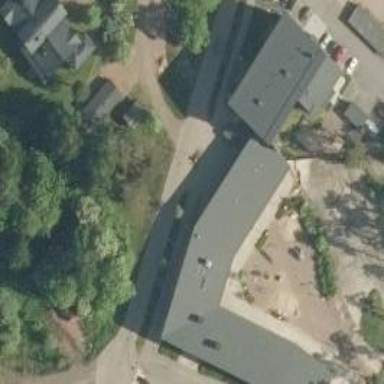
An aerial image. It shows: Kindergarten.